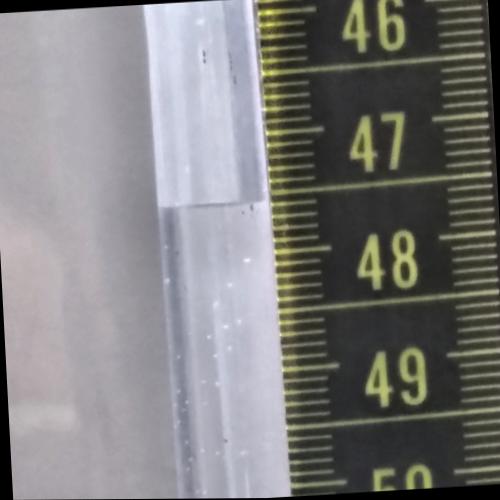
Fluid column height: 47.6 cm